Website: ulta-beauty
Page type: address-validator
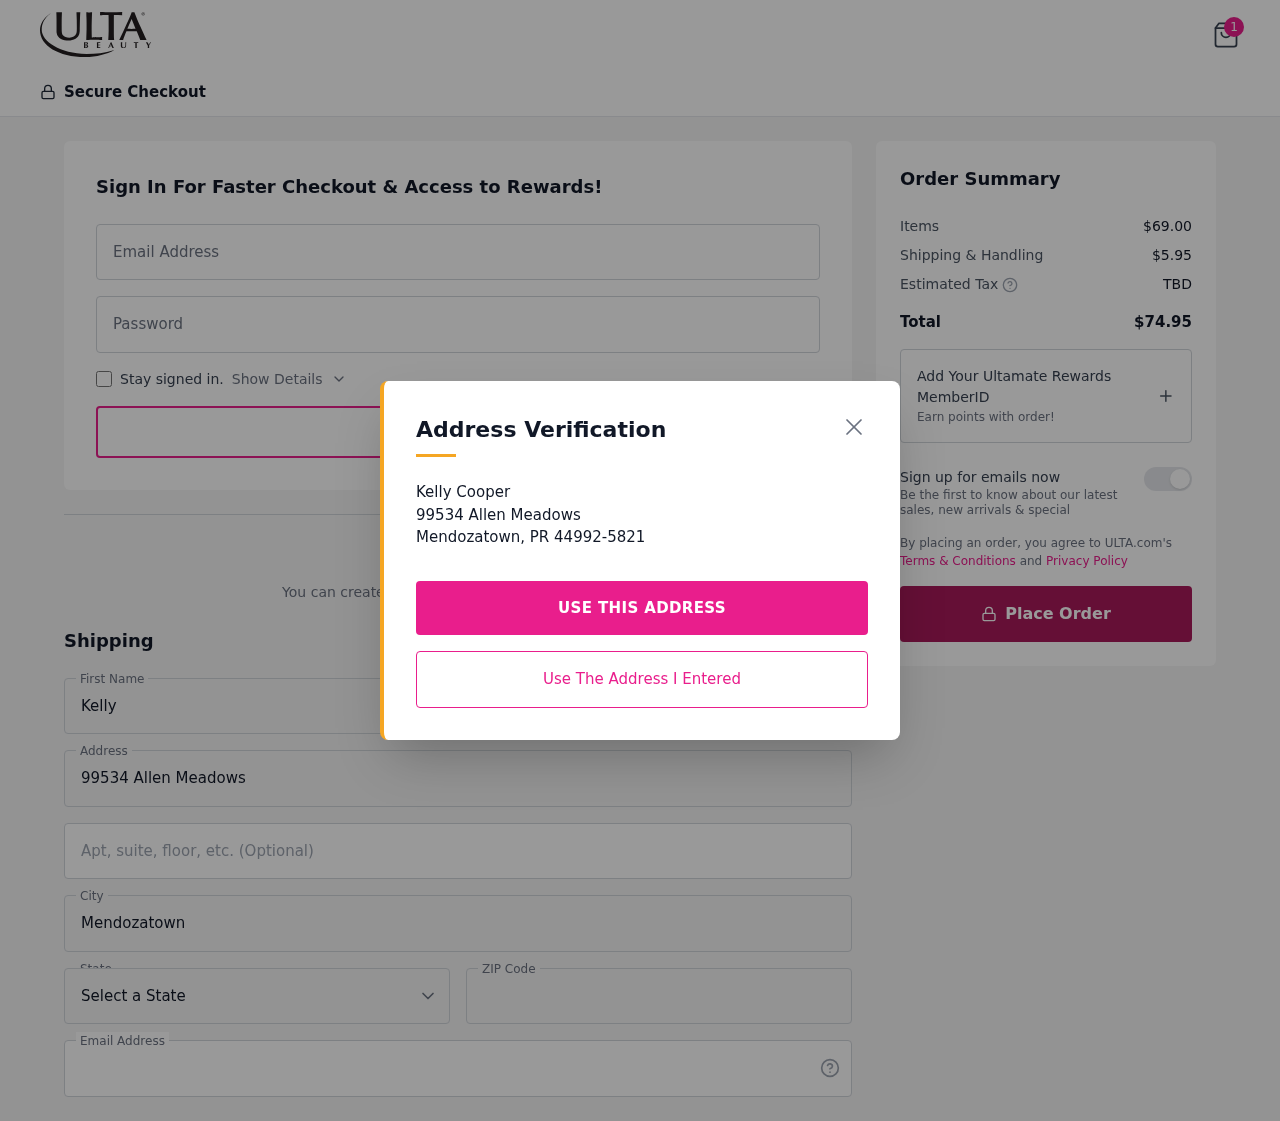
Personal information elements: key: PII_CITY
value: Mendozatown
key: PII_EMAIL
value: kcooper@hotmail.com
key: PII_FIRSTNAME
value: Kelly
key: PII_LASTNAME
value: Cooper
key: PII_POSTCODE
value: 44992
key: PII_STATE_ABBR
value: PR
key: PII_STREET
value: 99534 Allen Meadows
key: PII_STREET2
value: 99534 Allen Meadows
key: PII_FULLNAME2
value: Kelly Cooper
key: PII_CITY2
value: Mendozatown
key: PII_STATE_ABBR2
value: PR
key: PII_POSTCODE_FULL
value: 44992
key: PII_POSTCODE_EXT
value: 5821
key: PII_POSTCODE_NUMERIC
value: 44992
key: PII_POSTCODE_EXT_NUMERIC
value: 5821
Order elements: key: ORDER_NUM_ITEMS
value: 1
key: ORDER_SUBTOTAL
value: $69.00
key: ORDER_SHIPPING_COST
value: $5.95
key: ORDER_TOTAL
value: $74.95